Field crop: maize
Growth stage: 2
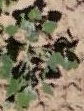
Species: chenopodium